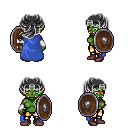
a pixel art fantasy rpg character, female body template, orc, green skin, blue cape, gold greaves, gray princess hairstyle, white cloth bracers, maroon shoes, shield, four views (front, back, left, right), 2x2 character sprite sheet, small pixel art, hard edges, no anti-aliasing